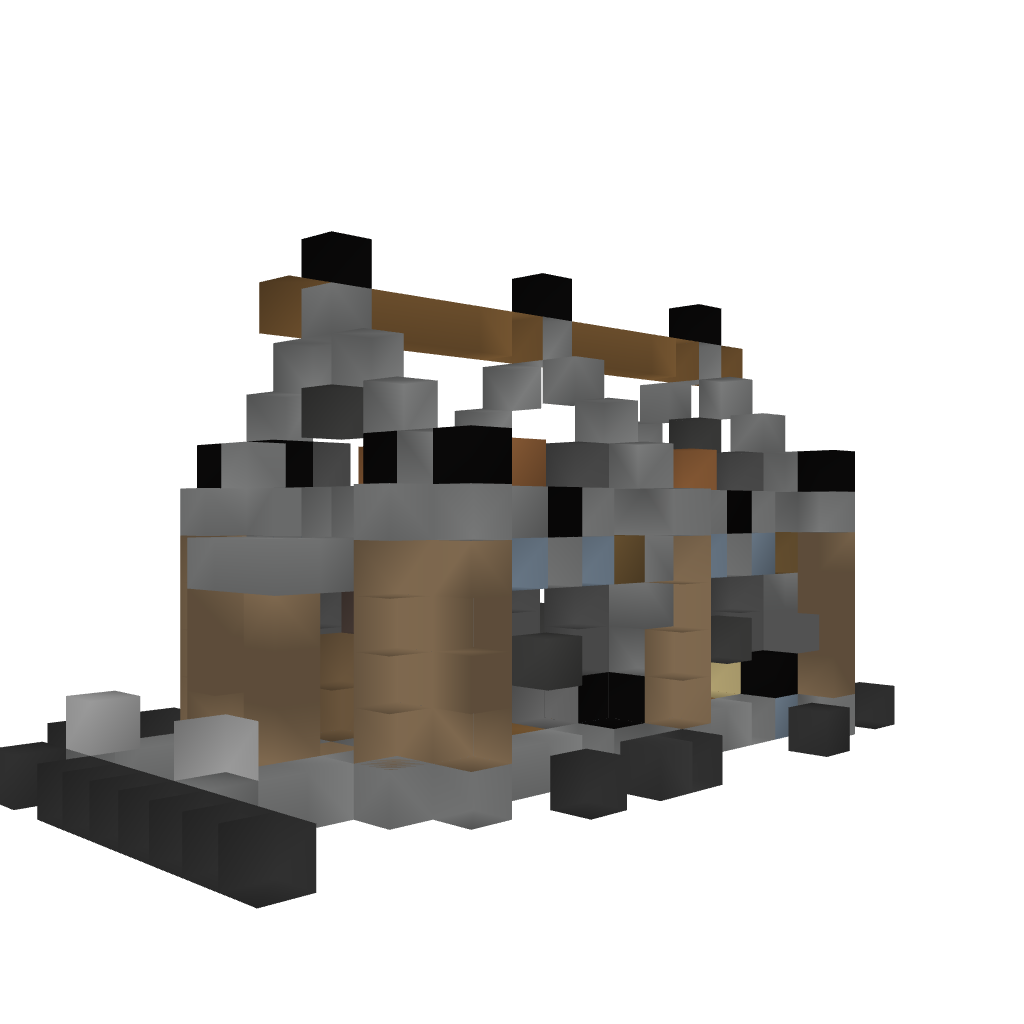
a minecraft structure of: House 2